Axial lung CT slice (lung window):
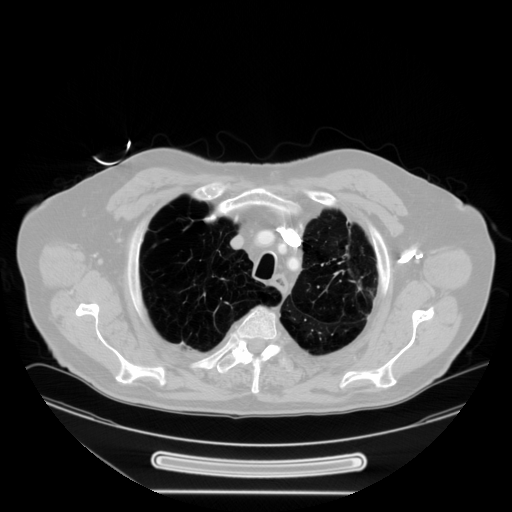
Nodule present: no